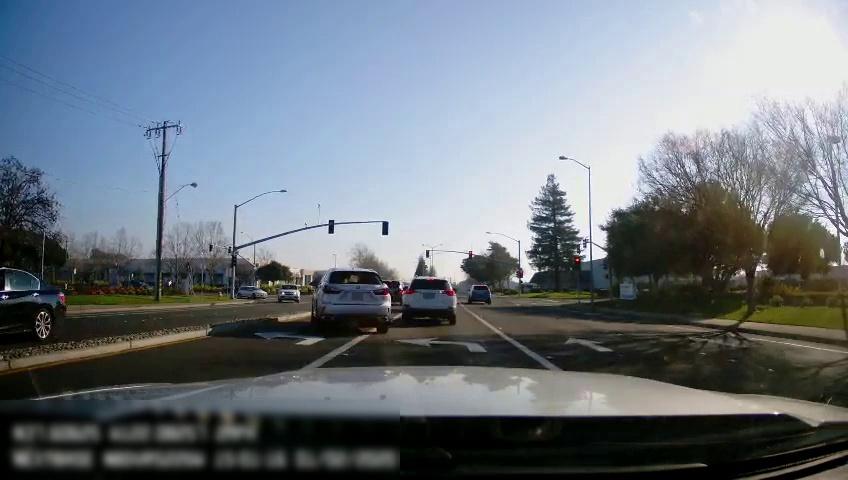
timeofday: Day
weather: Sunny
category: Drivable Space
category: Drivable Space
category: Vehicles | SUV
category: Vehicles | SUV
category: Vehicles | SUV
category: Vehicles | Car
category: Vehicles | SUV
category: Vehicles | Car
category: Vehicles | SUV
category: Lanes | Current Lane
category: Lanes | Alternate Lane
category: Lanes | Current Lane
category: Lanes | Alternate Lane